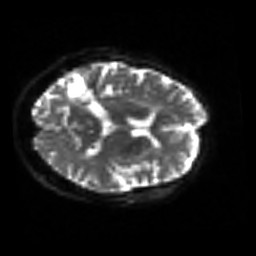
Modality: sbref
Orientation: axial
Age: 62
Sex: female
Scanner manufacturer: siemens
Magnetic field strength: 3 T
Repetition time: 3.2 s
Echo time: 0.081 s